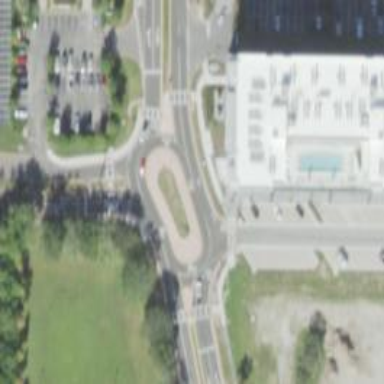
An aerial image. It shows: Tertiary road leading to roundabout.